Question: What is shown on the image?
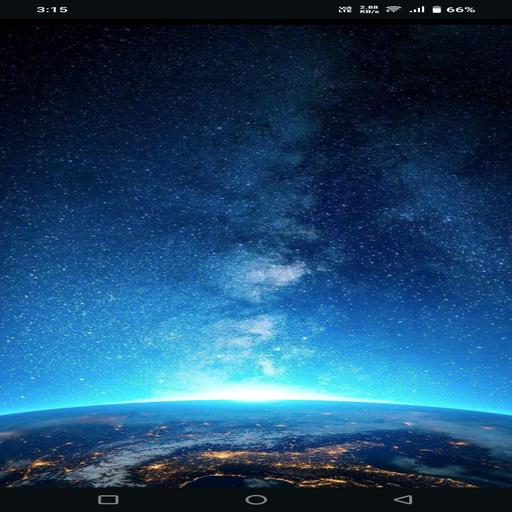
Answer: Space wallpaper